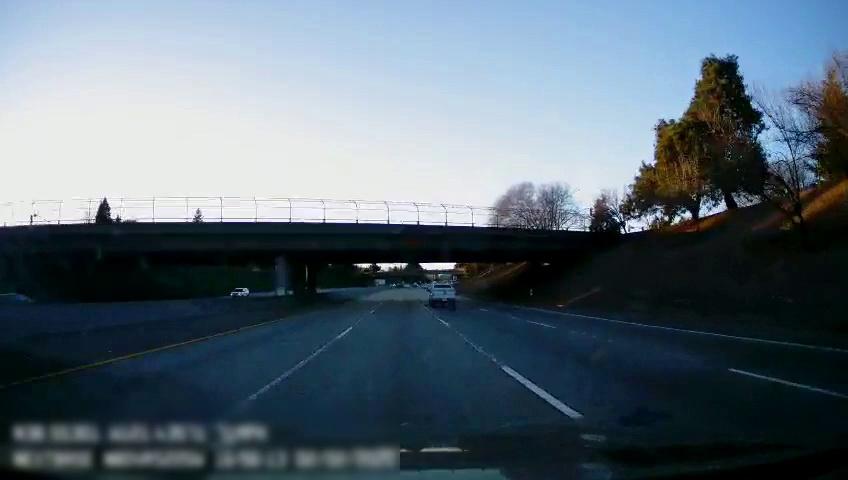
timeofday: Day
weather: Sunny
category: Drivable Space
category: Vehicles | Truck
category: Vehicles | SUV
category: Vehicles | Truck
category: Lanes | Alternate Lane
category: Lanes | Current Lane
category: Lanes | Current Lane
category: Lanes | Alternate Lane
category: Lanes | Alternate Lane